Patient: sex F, age 56
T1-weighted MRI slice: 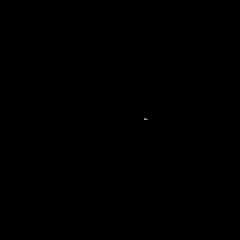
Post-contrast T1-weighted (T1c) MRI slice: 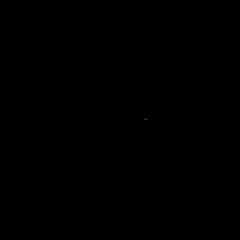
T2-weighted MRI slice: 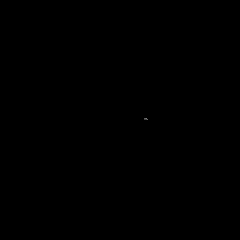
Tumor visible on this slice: no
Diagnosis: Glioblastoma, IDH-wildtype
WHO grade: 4